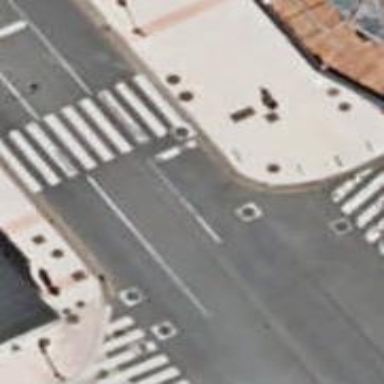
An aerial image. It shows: Bollard barrier.